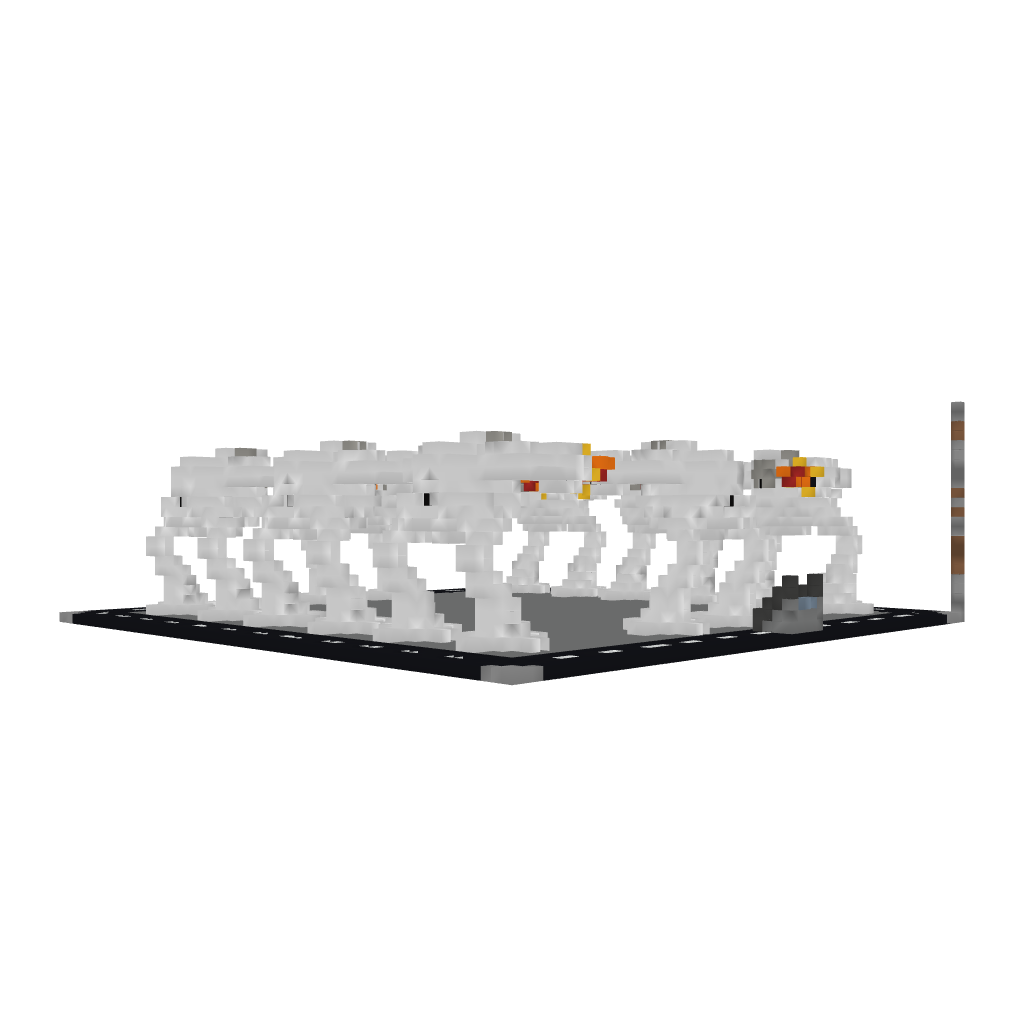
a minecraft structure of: MechWarriors